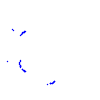
Particle: proton